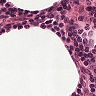
Metastatic tissue present: no